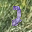
Label: 2